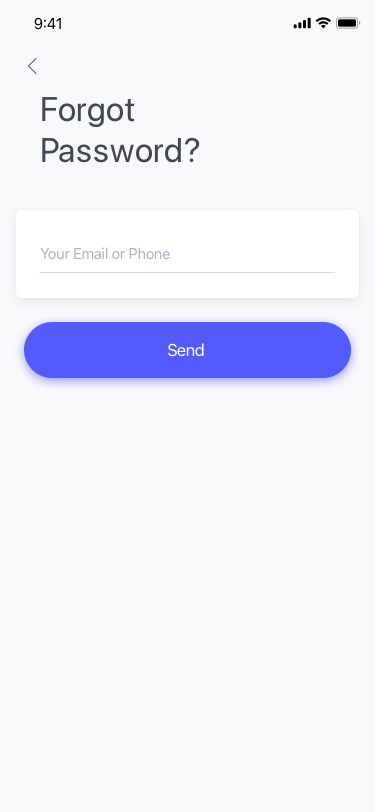
Text in this UI design:
Send
Your Email or Phone
Forgot
Password?